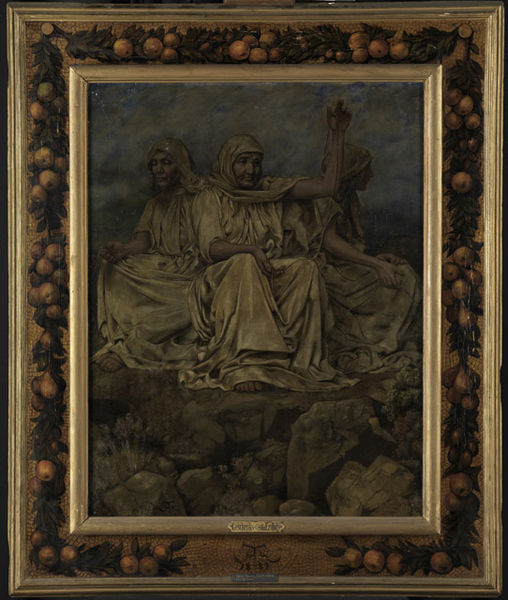
Titel: Die Nornen
Künstler: Hans Thoma
Standort: Karlsruhe
Institution: Staatliche Kunsthalle Karlsruhe
Schlagwörter: berg, blau, blätter, dunkel, felsen, gemälde, hand, himmel, umhang, weiß, wolken, frauen, landschaft, menschen, ocker, sitzen, bunt, damen, finger, geste, kleid, kleider, obst, schal, schleier, tuch, hochformat, malerei, alt, alte, arm, arme, falten, rahmen, stein, steine, bild, blicken, hände, signatur, öl, gewand, gold, sitzend, stoff, tücher, drei, gewänder, blatt, girlande, bauern, früchte, ranken, stilleben, apfel, kopfbedeckung, orangen, äpfel, farbig, füße, bilderrahmen, düster, fels, monochrom, beige, herbst, ölgemälde, blue, folds, hands, men, people, robes, white, women, black, dark, dress, dresses, fates, female, figures, gilded, gray, green, grey, ladies, lady, nose, old, painting, portrait, robe, seated, sitting, sitting women, sitzende, three, three women, wall, woman, kopftuch, old woman, picture, sewing, two, brown, plant, faden, zehen, zeigen, alter, barfuß, wagner, mosaik, beten, allegorie, girlanden, profile, leintuch, sad, silver, apple, clouds, frau, fruit, mythology, rock, rocks, sky, stone, heben, kopftücher, head, hill, lap, orange, peasant, eyes, feet, mittelpunkt, grass, night, drawing, frame, gilt, texture, shadow, elderly, fabric, realism, scarf, myth, gruß, alte frauen, faces, drei frauen, rope, frames, betteln, kapuze, parzen, drape, drapery, hexen, rahemn, schicksal, winken, göttinnen, arms, clothes, draped, garland, ivy, leaves, toga, wreath, design, history, rectangle, inscription, prayer, square, betten, signature, foot, monk, monks, english, ominous, ernten, cloth, thronen, sandal, figure, leaf, gowns, paint, gehoben, salute, kunstwerk, humans, faruen, tan, still, stones, gesture, poor, handgeste, border, praying, säen, surrealism, nornen, feldarbeiterinnen, vine, vines, veils, india, melden, witch, witches, knee, rectangular, rahmne, material, friut, sign, hirtinnen, date, fruits, cream, european, foliage, age, post impressionism, muses, barefeet, serene, nuns, apples, white dress, past, raised, thread, 3, lt, 19th century, s, 3 frauen, dressed, muted, steeine, three people, cloths, toes, peaches, tunic, title, sitiing, paiting, gold leaf, head scarf, trio, artwork, hag, oranges, raised arm, label, future, greet, greeting, old women, decorated, robs, graces, titled, garments, hand up, cpuntry, black men, three old women, fatum, three sitting women, raised hand, hilltop, garlands, able, arm up, the 3 fraces, fate, weaving, wisdom, drei grazien, :d, zierat, della robia, vergoldeter rahmen, drei sitzende, schnur, seil, bire, drei männer, arabe, clothed, twined, nads, 3alte frauen, tooes, weird sisters, presence, statuesque, farbebunt, frauendrei